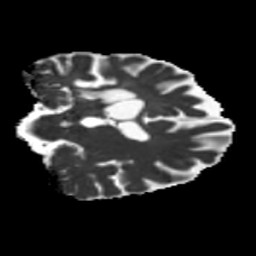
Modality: MD
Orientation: coronal
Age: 68
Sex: female
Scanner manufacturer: siemens
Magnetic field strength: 3 T
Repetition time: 5.25 s
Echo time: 0.08 s